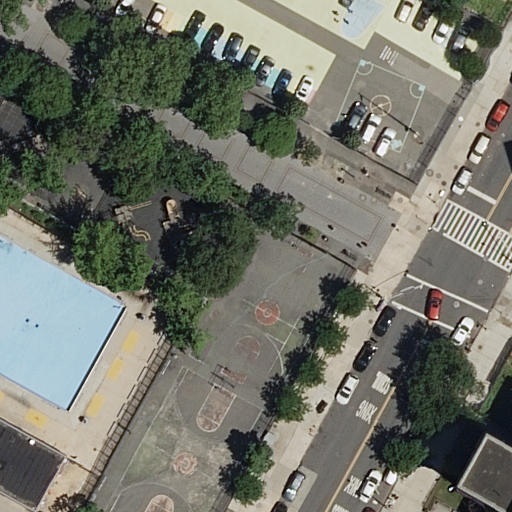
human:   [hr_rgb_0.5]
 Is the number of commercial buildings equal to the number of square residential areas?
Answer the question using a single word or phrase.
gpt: yes

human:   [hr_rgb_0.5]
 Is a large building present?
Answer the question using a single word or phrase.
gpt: yes

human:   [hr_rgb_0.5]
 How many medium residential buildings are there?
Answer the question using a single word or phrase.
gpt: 1

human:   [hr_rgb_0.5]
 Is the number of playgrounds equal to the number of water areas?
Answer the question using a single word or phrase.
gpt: yes

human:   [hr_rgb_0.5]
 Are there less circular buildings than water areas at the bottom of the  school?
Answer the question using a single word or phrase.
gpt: yes

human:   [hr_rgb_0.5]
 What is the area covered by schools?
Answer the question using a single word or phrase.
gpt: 115m2

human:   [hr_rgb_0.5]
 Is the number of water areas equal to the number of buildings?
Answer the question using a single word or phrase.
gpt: no

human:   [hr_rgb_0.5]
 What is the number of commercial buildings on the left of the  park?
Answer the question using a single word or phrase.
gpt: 0

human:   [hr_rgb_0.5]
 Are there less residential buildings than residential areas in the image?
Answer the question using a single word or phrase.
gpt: no

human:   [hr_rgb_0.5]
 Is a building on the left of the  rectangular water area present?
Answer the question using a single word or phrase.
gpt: yes

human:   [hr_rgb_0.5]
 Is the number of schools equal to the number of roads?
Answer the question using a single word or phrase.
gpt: no

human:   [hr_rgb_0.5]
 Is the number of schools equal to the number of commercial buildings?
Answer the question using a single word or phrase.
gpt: no

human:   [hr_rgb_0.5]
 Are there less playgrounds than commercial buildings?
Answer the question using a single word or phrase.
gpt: no

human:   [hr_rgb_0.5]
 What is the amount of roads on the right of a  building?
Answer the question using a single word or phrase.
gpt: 5

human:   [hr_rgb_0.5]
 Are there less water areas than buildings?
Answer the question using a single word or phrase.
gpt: yes

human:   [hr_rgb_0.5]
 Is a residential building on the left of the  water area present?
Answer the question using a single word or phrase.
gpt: yes

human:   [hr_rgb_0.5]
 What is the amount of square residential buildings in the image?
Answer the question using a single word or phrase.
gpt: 0

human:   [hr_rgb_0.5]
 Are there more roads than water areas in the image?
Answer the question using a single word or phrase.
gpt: yes

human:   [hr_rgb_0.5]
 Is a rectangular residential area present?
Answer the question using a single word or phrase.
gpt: yes

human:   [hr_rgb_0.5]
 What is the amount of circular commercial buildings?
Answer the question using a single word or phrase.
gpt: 0

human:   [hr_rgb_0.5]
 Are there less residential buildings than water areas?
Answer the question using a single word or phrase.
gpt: no

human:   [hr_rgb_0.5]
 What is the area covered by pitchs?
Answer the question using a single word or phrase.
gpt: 163m2

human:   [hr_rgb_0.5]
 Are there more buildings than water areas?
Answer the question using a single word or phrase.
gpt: yes

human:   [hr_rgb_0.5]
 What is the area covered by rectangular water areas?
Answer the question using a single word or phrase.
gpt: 570m2

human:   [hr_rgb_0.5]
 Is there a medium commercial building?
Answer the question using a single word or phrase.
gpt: no

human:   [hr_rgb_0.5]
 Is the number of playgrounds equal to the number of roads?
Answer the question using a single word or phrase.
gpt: no

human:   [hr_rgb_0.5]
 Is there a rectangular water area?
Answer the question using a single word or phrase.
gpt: yes

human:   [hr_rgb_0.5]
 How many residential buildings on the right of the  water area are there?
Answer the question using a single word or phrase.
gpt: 1

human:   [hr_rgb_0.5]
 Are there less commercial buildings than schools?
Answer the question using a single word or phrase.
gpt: yes

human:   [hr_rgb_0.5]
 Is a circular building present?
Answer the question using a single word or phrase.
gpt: no

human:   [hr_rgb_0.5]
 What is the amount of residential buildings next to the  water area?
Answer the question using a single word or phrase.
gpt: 2

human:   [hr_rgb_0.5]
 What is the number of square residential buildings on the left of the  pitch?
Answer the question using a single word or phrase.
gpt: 0

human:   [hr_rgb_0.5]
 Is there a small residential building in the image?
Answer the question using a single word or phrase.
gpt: no

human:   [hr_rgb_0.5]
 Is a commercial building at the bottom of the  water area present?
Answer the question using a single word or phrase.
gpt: no

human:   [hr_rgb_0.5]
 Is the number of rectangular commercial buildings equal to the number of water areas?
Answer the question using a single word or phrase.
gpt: no

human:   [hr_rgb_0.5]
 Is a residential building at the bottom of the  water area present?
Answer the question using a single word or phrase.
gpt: yes